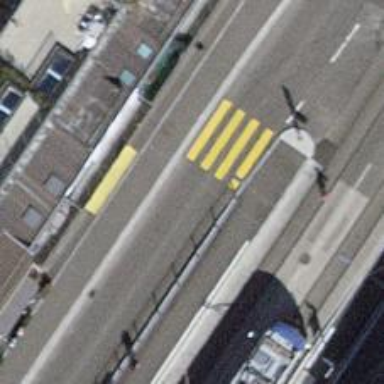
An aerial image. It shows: Uncontrolled zebra crossing with notable zebra markings.